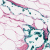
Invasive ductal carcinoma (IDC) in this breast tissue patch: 0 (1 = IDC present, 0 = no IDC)